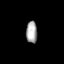
Tissue: prostate
Cell type: B cells
Senescence score: 0.7942
Nuclear area (px): 236
Mean DAPI intensity: 167.691